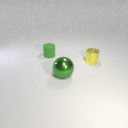
small green rubber cylinder behind small yellow metal cylinder